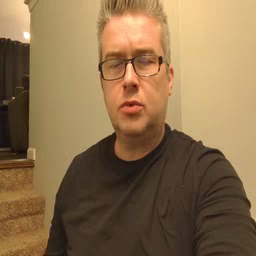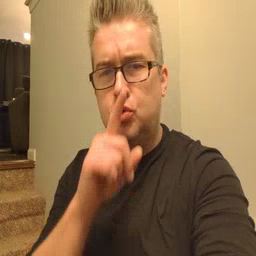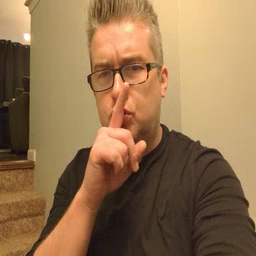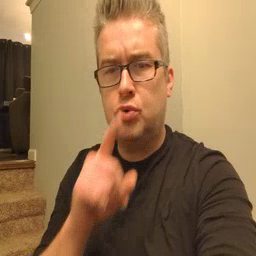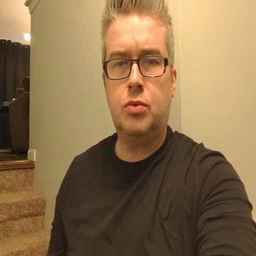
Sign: shhh